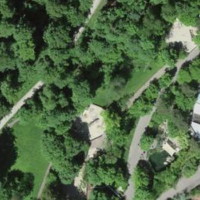
EUNIS habitat code: 53
Species observed at this site:
Anthrax anthrax
Lamium galeobdolon
Stachys palustris
Turdus merula